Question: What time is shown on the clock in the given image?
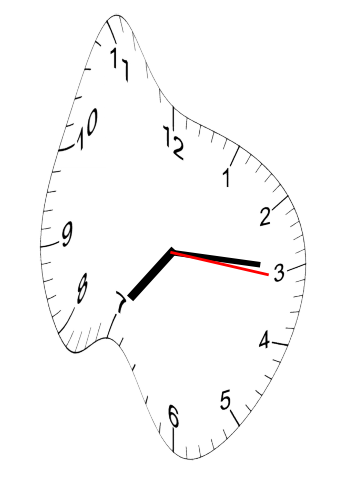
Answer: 07:15:16